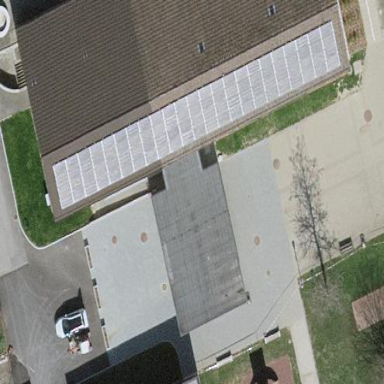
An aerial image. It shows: View of roof of building.